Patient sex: M
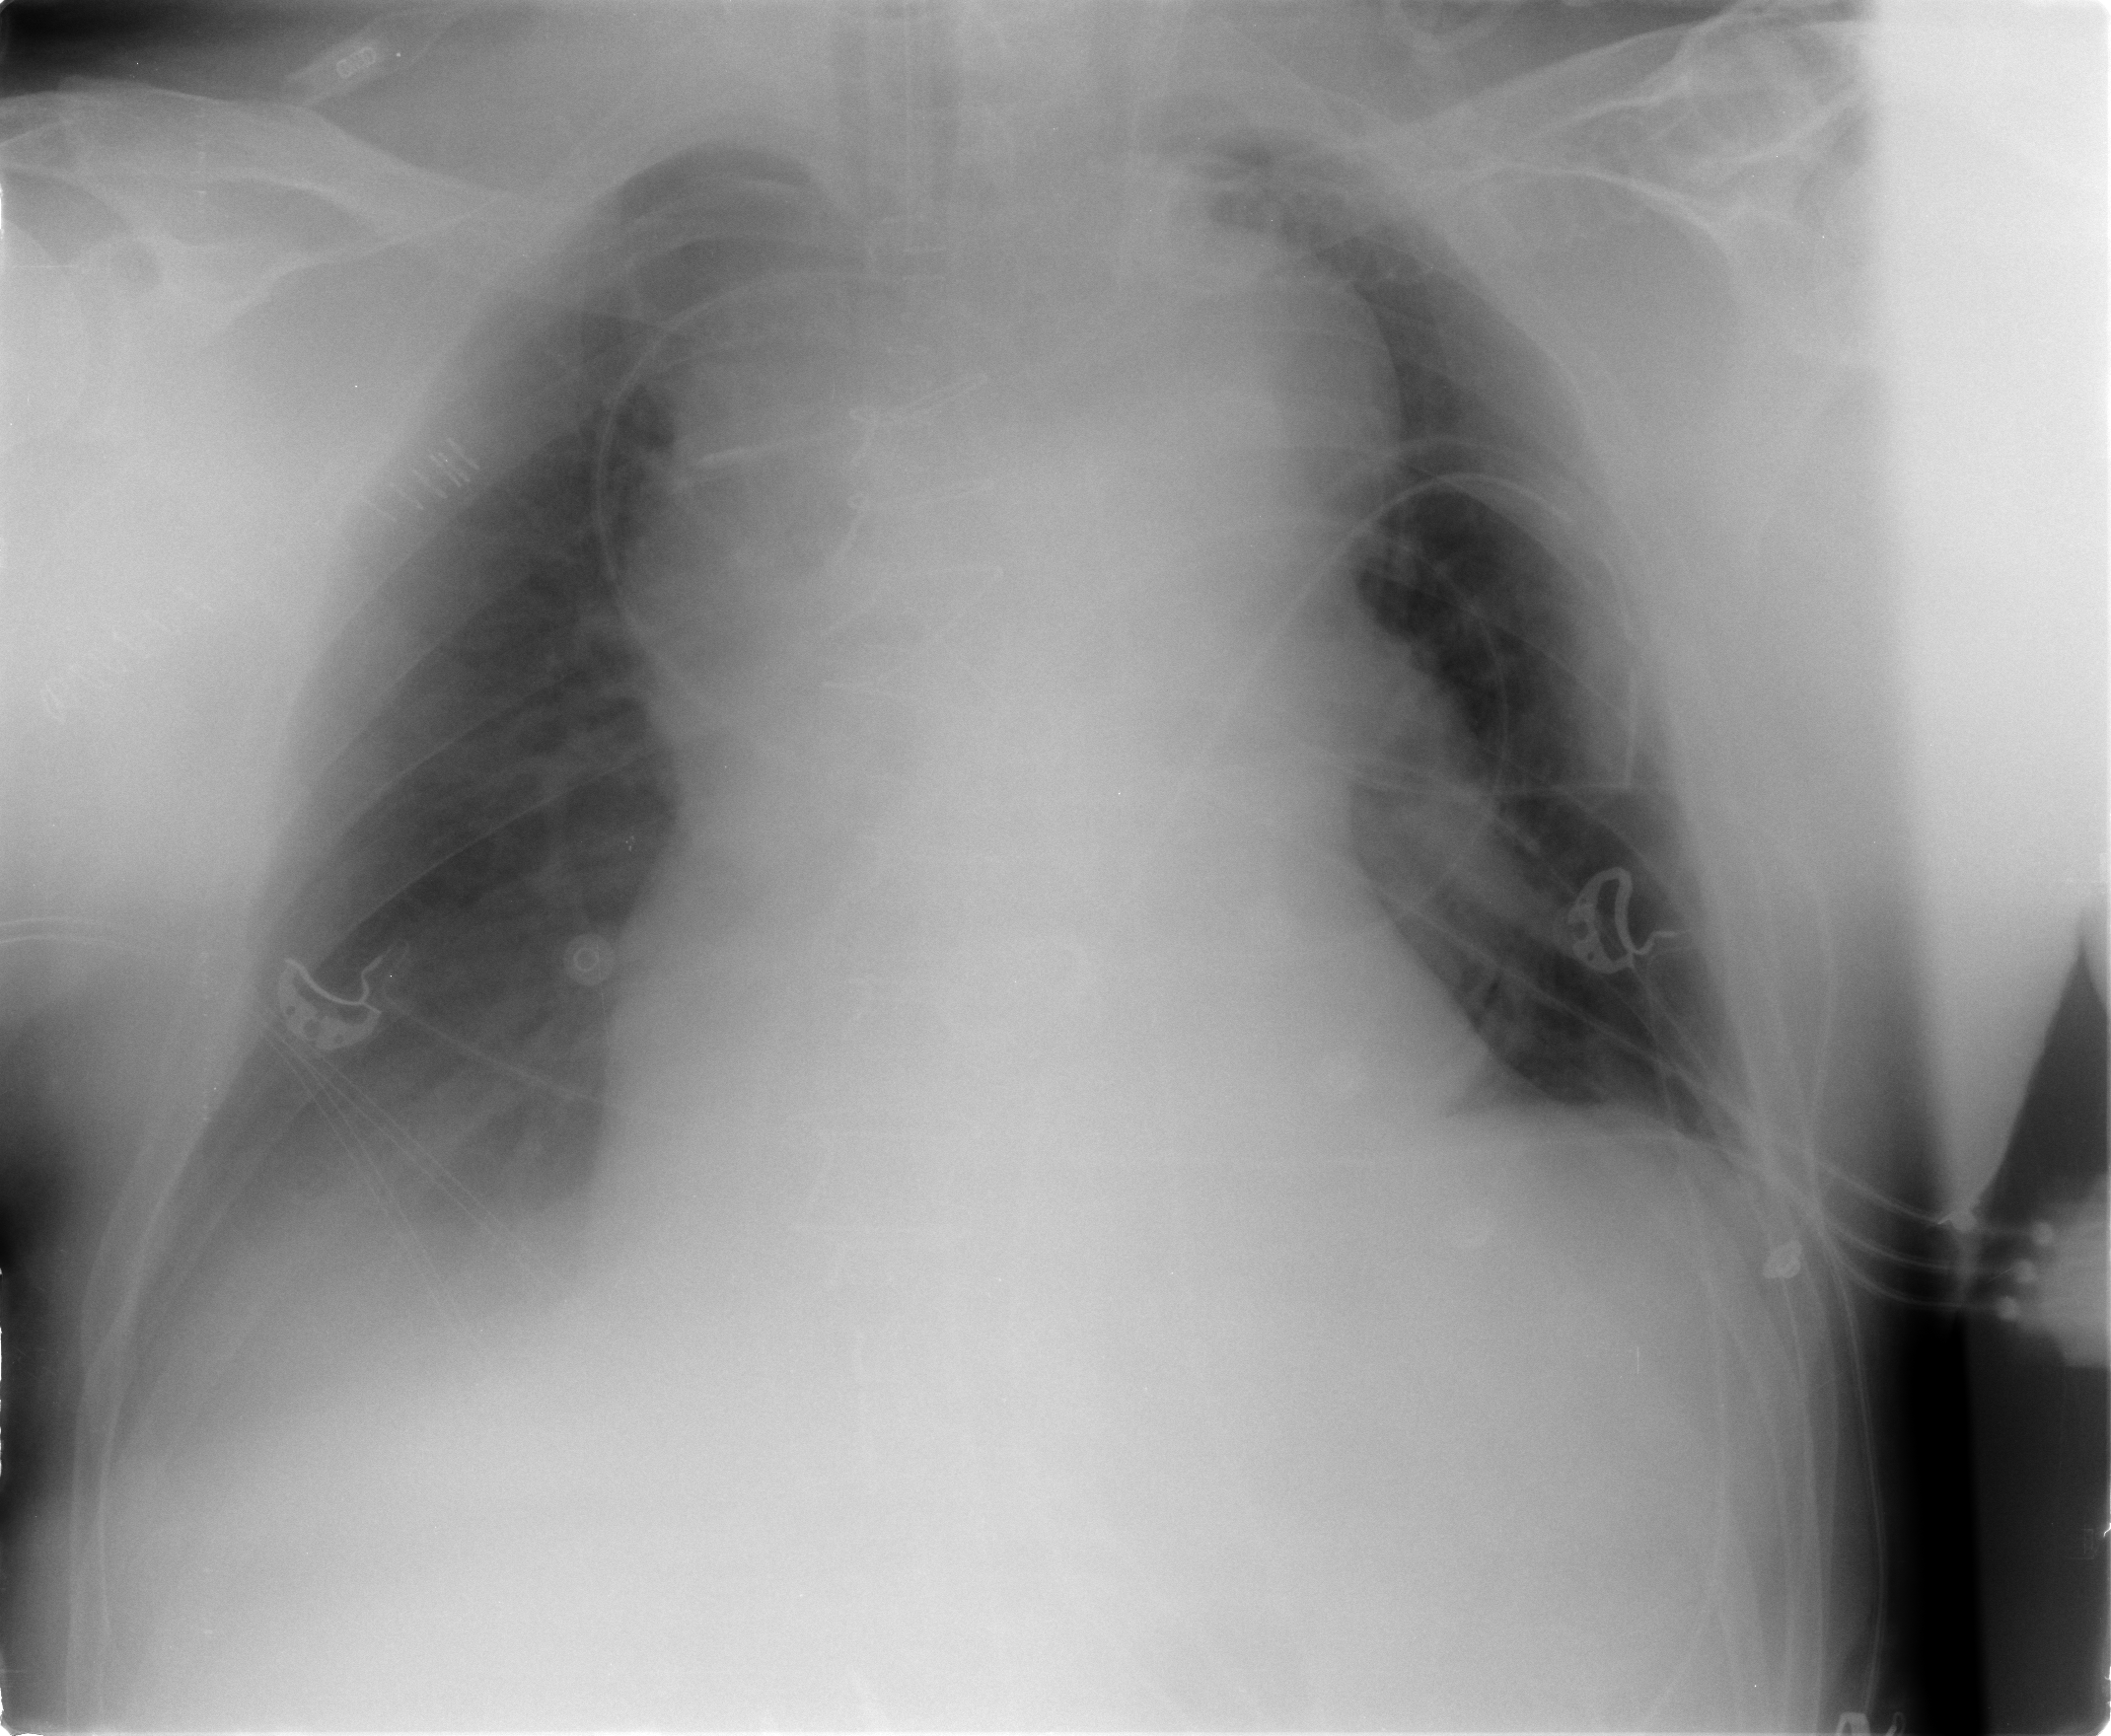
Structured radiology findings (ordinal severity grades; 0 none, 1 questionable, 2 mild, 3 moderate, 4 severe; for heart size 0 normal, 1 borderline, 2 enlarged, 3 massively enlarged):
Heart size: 2
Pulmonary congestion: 2
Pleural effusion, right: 2
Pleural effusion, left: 1
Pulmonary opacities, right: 0
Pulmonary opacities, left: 0
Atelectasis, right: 2
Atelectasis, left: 0